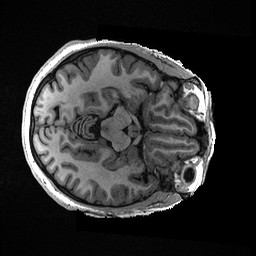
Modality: T1w
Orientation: axial
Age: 33
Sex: female
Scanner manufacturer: ge
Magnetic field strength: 3 T
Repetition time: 0.006952 s
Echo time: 0.00292 s